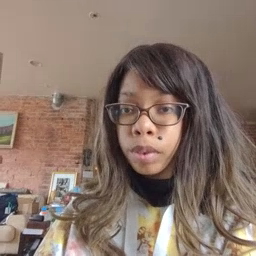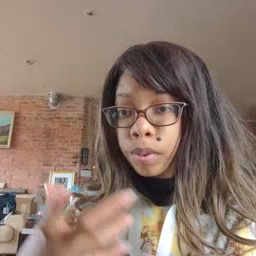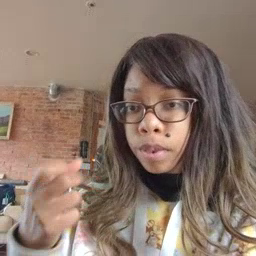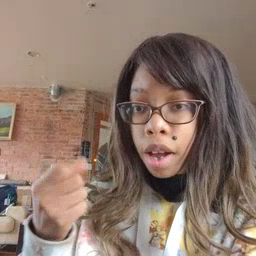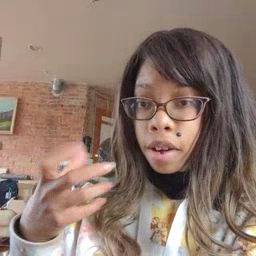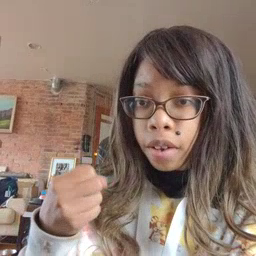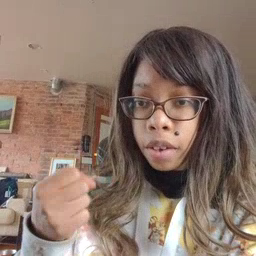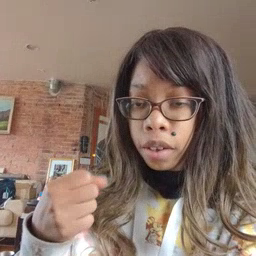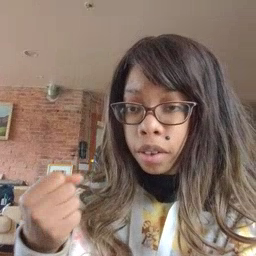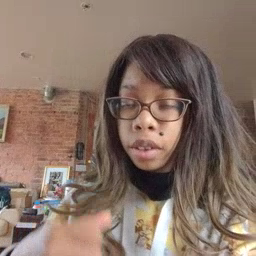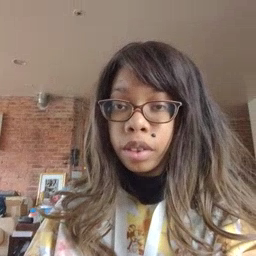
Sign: milk